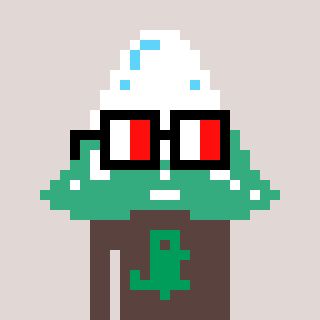
a pixel art character with square glasses with black frames and red eyes, a snowy mountain-shaped head and a darkbrown-colored body on a warm background